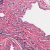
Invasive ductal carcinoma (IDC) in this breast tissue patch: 0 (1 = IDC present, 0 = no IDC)